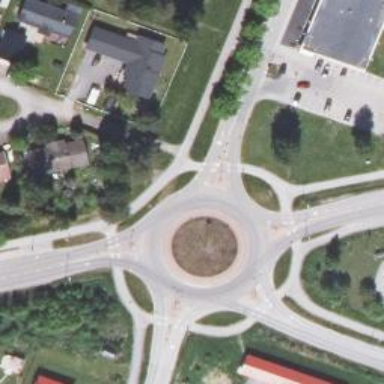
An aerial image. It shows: Asphalt road that is secondary route leading to roundabout.